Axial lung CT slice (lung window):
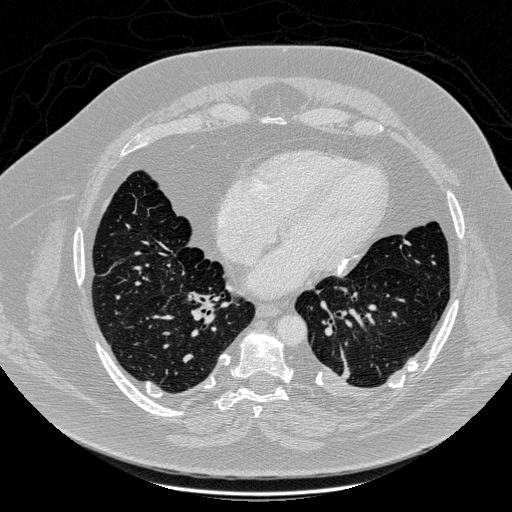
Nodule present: no